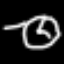
Label: clock